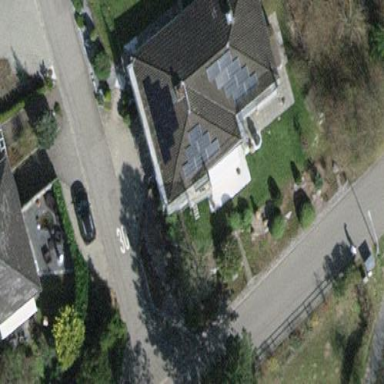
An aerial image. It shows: Detached building.